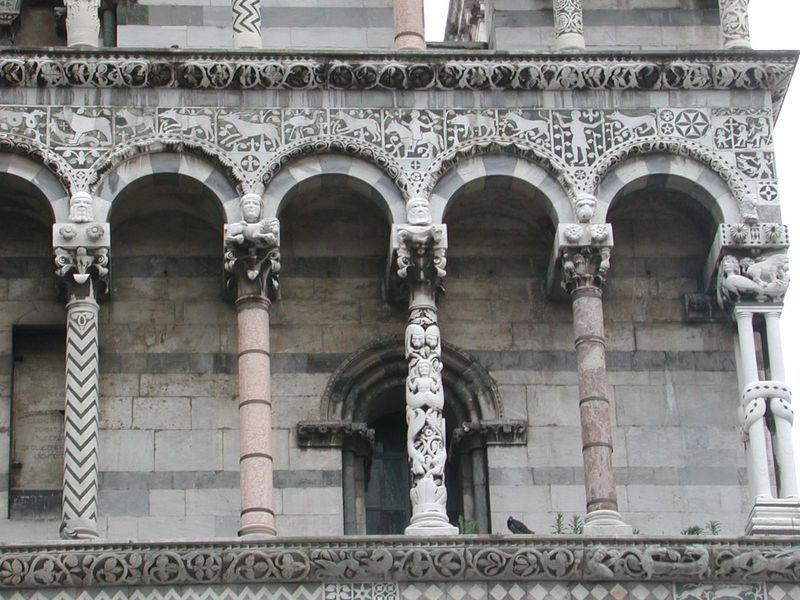
Titel: Lucca, San Michele in Foro
Standort: Lucca, S. Michele in Foro (EU - I)
Schlagwörter: blätter, kopf, vogel, weiß, menschen, blumen, fenster, grau, köpfe, säule, säulen, tür, zeichnung, blüten, gebäude, gras, haus, tier, tiere, muster, ornament, alt, gesichter, architektur, barock, stein, steine, taube, pferd, reiter, rund, ranken, balkon, relief, farbig, bogen, rundbogen, detail, floral, ornamente, tor, foto, bögen, eingang, kolonnade, sterne, mosaik, kunst, kapitelle, kapitell, verziert, fries, portal, sims, skulpturen, grad, rosetten, zeichnungen, etage, tir